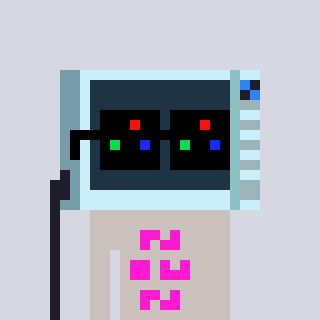
a pixel art character with square black sunglasses, a microwave-shaped head and a foggrey-colored body on a cool background